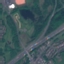
Land use / land cover: Highway